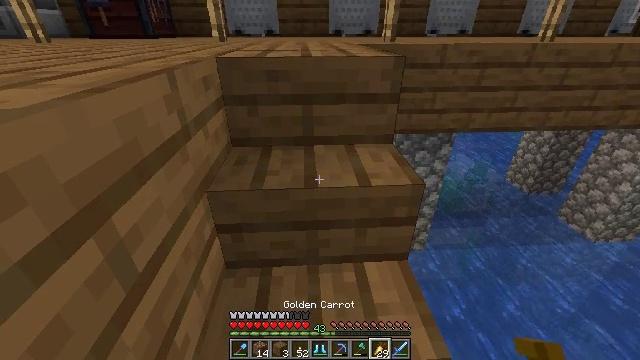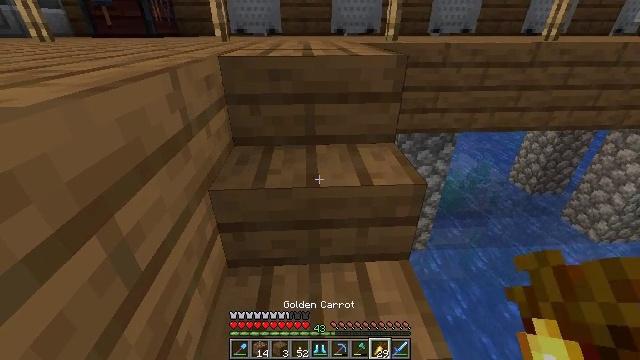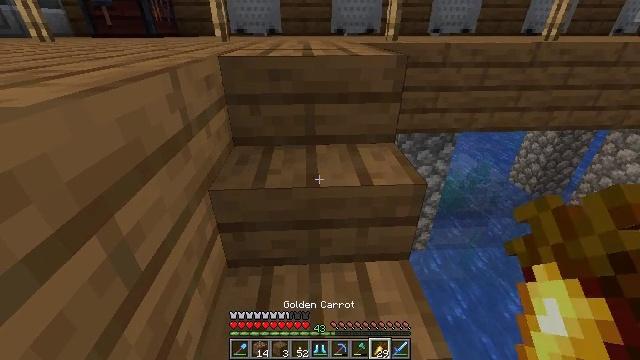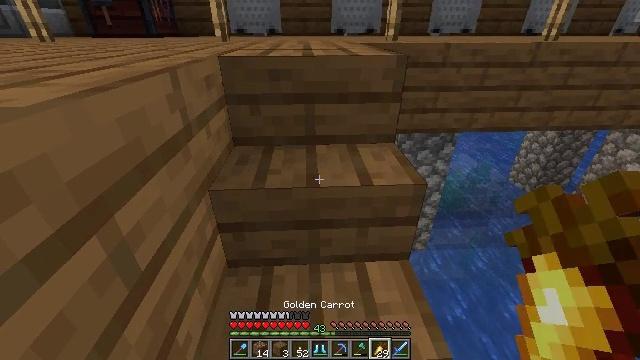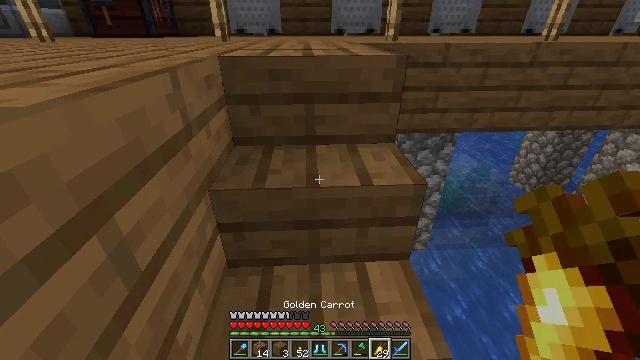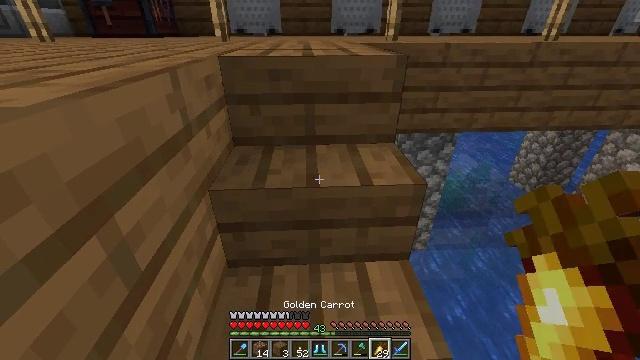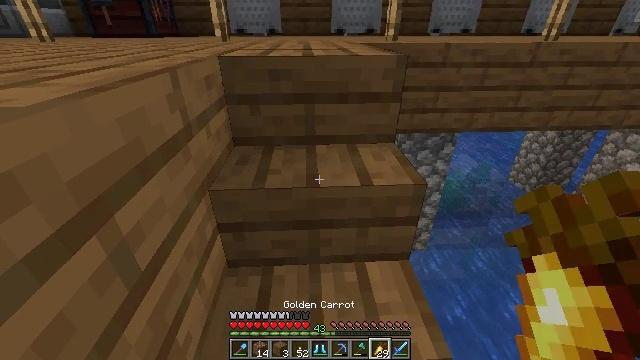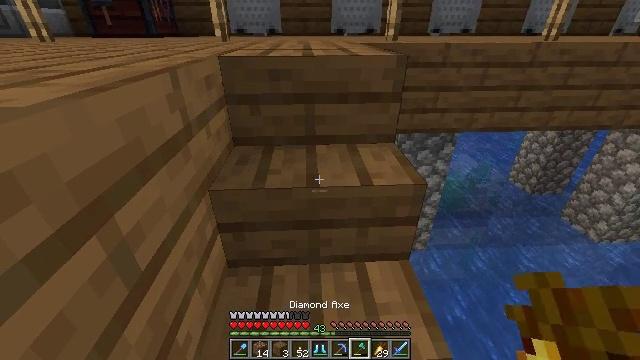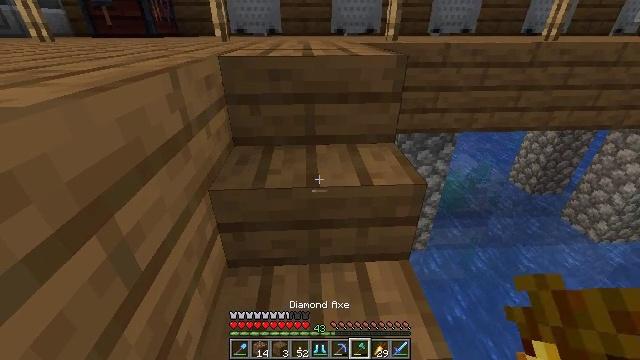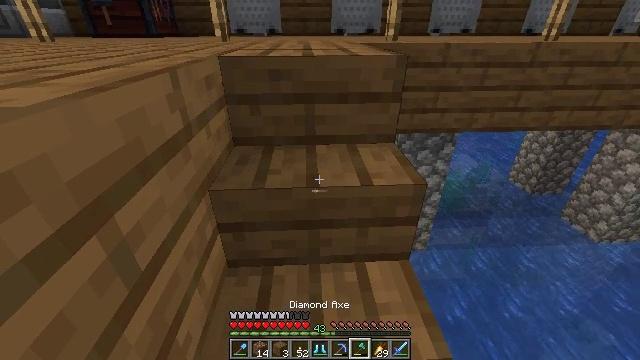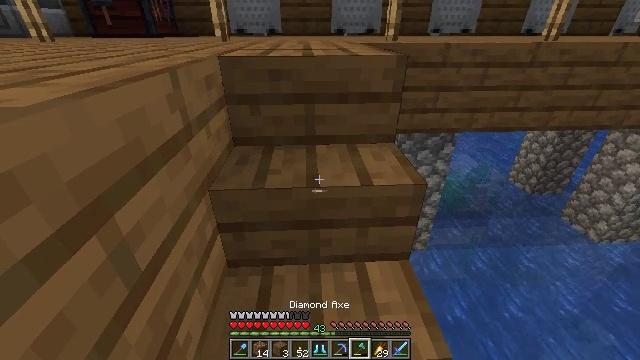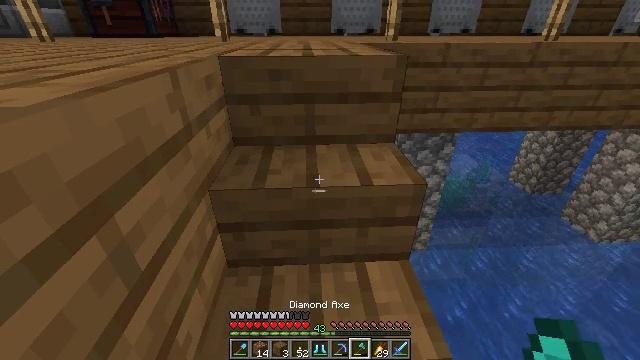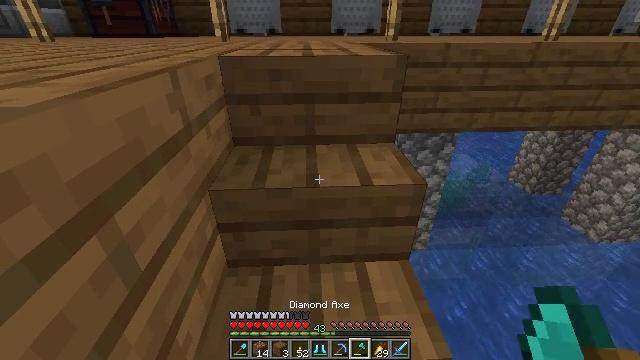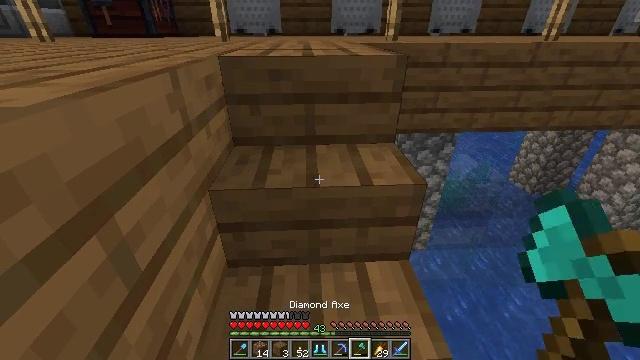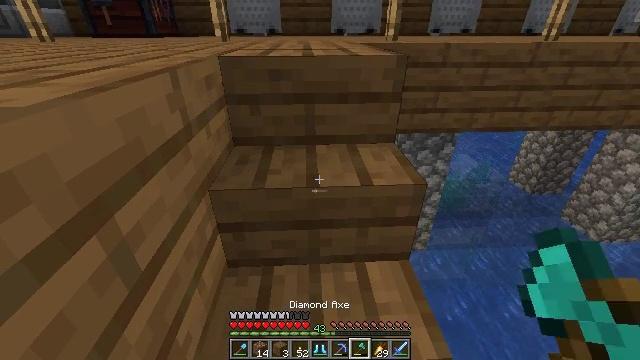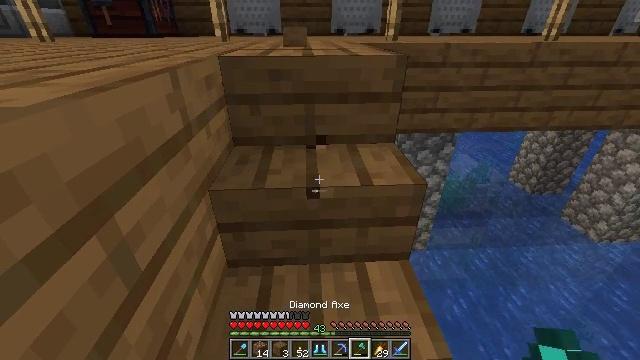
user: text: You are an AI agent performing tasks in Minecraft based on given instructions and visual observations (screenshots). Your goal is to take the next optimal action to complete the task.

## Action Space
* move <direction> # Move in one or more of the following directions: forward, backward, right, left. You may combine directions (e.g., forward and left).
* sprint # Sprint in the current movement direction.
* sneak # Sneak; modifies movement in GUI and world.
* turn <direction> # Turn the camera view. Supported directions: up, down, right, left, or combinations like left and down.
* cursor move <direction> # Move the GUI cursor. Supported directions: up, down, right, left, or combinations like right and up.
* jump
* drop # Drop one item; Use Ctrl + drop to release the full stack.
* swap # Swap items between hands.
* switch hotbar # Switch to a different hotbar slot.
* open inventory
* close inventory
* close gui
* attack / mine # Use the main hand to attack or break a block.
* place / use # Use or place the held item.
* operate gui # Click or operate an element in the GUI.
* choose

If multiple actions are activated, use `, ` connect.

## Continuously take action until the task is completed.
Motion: motion action
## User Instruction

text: Break the spruce stairs for wood.
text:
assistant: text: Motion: no_op
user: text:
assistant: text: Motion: no_op
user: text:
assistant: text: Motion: no_op
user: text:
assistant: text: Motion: no_op
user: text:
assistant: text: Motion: no_op
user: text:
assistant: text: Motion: no_op
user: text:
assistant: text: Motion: no_op
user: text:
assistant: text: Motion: no_op
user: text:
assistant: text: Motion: no_op
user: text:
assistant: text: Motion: no_op
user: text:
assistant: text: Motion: no_op
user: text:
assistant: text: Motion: no_op
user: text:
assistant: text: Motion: no_op
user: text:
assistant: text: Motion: no_op
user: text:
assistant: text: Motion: attack / mine
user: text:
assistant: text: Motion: attack / mine
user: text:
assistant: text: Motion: attack / mine
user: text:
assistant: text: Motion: attack / mine
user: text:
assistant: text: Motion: attack / mine
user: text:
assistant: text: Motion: attack / mine
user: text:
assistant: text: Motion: attack / mine
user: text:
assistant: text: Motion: attack / mine
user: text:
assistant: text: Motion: attack / mine
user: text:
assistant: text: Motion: attack / mine
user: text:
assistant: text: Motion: attack / mine
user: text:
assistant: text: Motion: attack / mine
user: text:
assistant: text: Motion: attack / mine